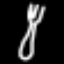
Label: fork